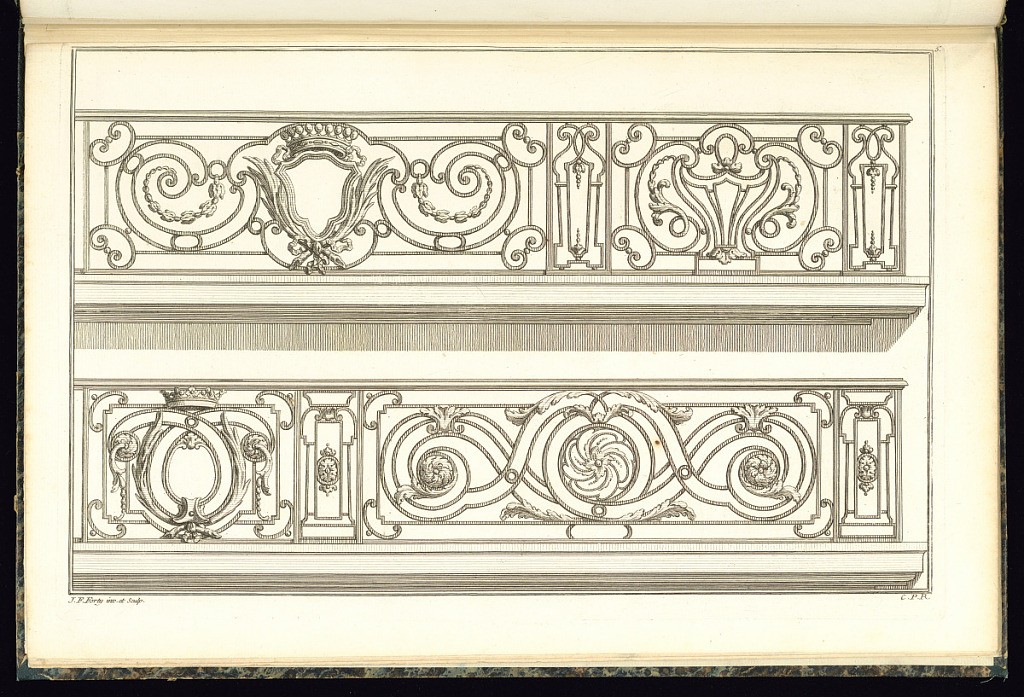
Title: Balcony Balustrade Designs
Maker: Jean François Forty, active 1775 – 1790
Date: late 18th century
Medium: Etching and engraving on laid paper
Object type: Print
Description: Two designs for ornamental ironwork balcony balustrades featuring rosettes, crowns, cartouches, palm leaves, clasps, festoon of leaves, scrolling leaves (rinceaux), foliate scrolls, fleurons, c-scrolls, and s-scrolls. The plate is numbered and signed.